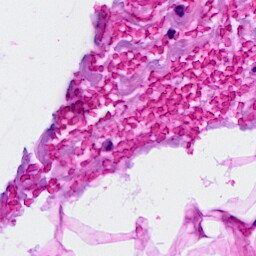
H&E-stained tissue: Breast